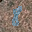
Label: 8